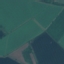
Label: AnnualCrop